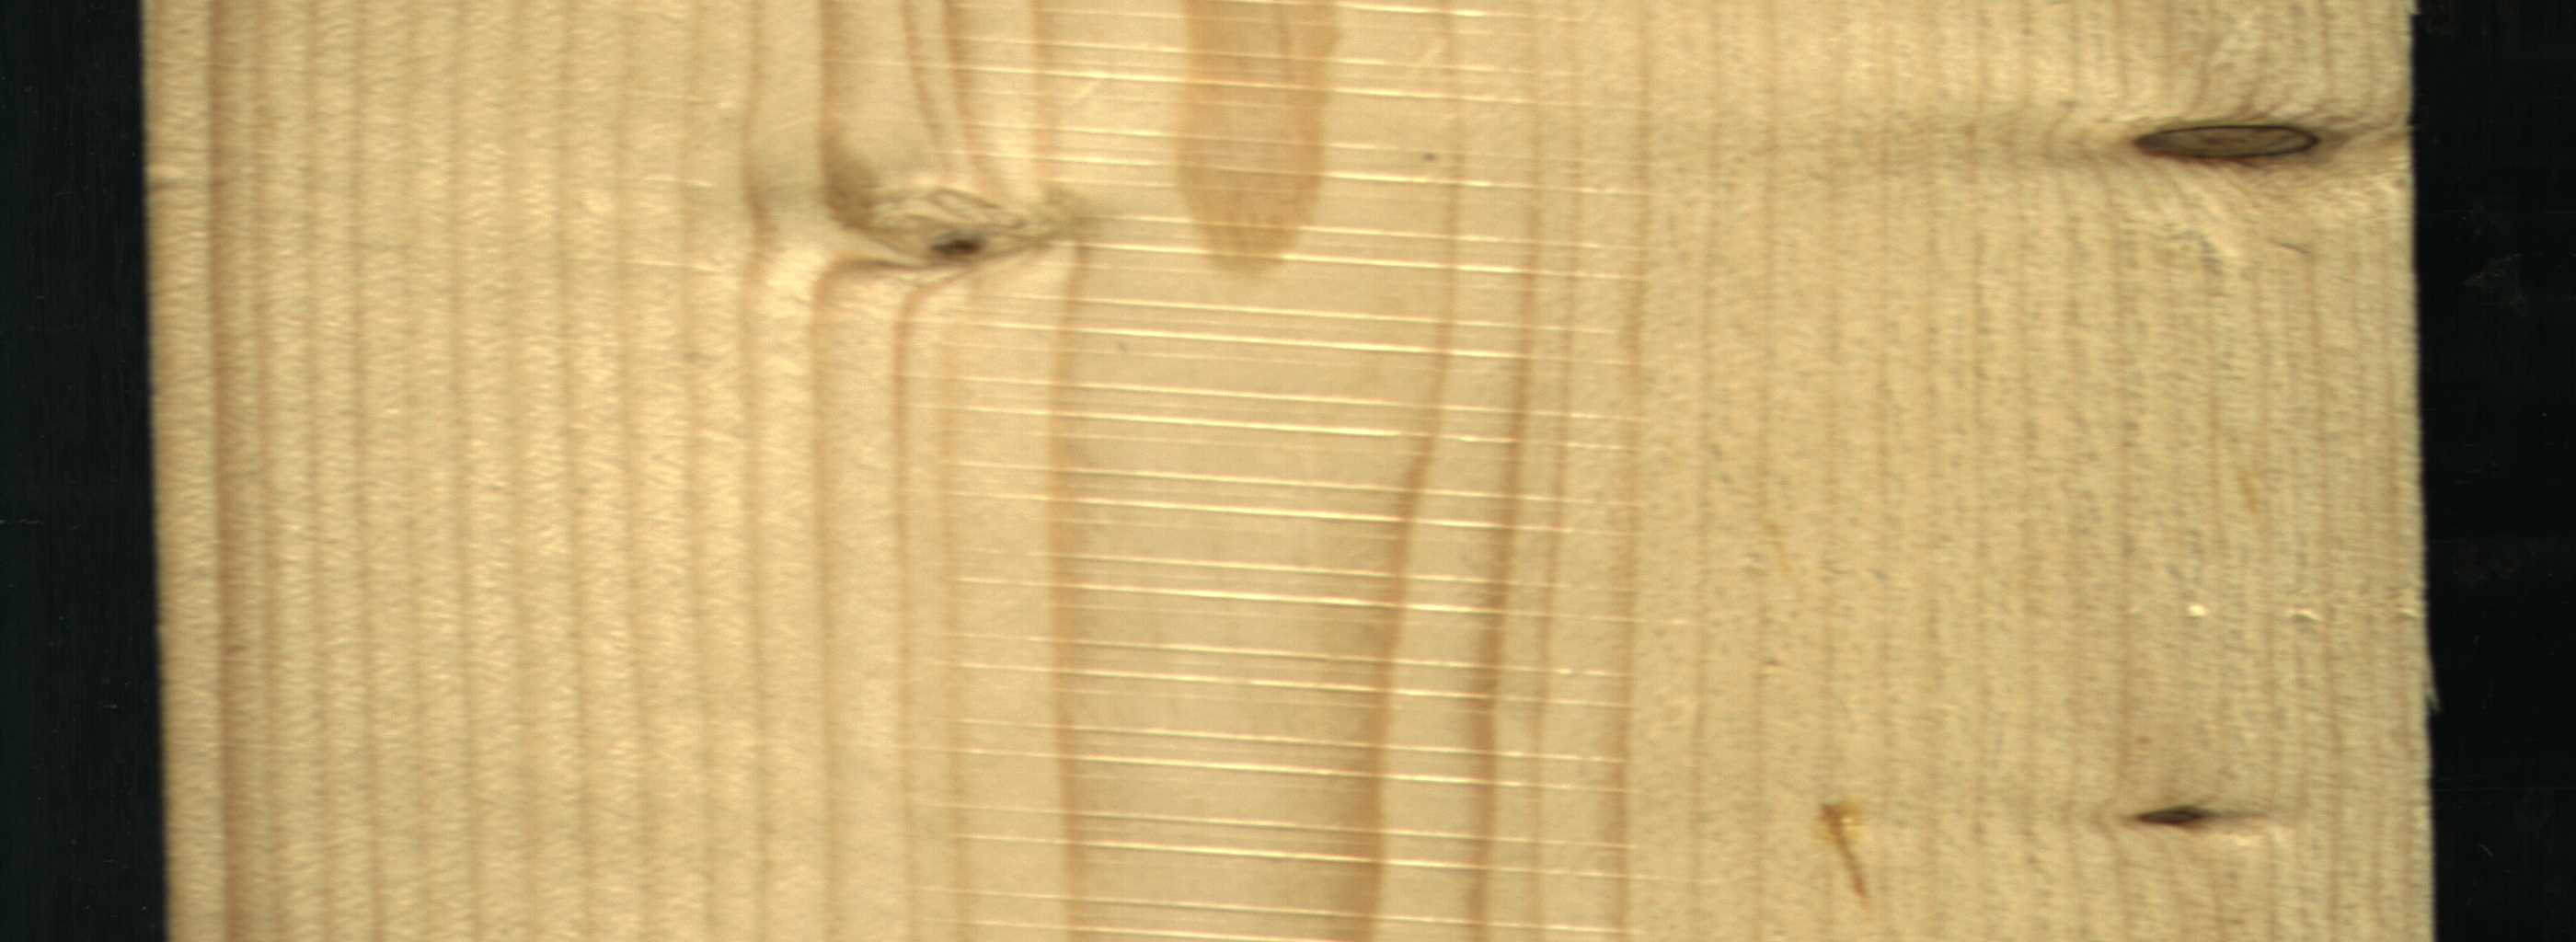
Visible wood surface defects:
resin
Dead_Knot
Live_Knot
Live_Knot